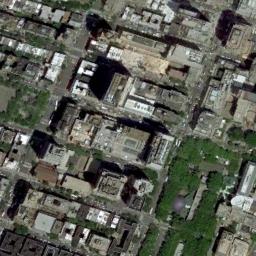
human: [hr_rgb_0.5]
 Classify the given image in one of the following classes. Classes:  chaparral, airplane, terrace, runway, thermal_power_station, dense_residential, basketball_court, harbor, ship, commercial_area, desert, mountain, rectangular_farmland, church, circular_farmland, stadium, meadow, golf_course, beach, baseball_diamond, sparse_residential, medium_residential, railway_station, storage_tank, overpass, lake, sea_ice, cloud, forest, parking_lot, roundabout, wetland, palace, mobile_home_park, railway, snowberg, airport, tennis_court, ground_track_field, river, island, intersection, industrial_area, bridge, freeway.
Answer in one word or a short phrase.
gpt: commercial_area